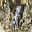
Label: 1